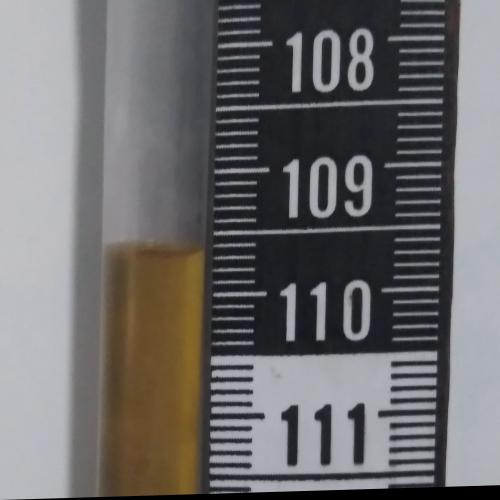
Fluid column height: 109.7 cm